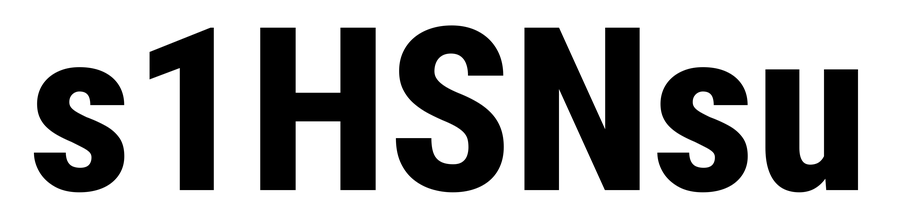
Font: Roboto_Condensed_ExtraBold